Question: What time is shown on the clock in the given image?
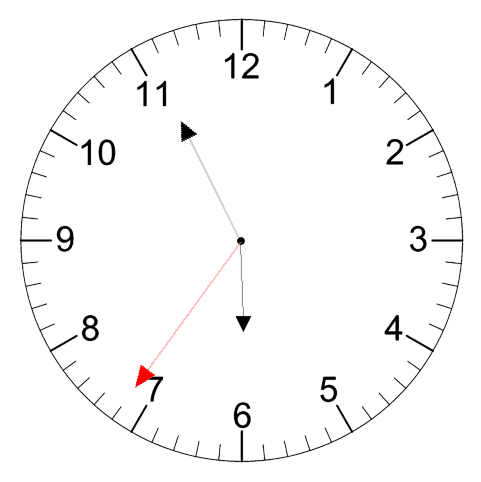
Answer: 05:55:36